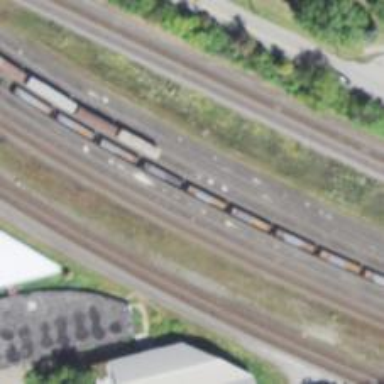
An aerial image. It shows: Railway siding for service.